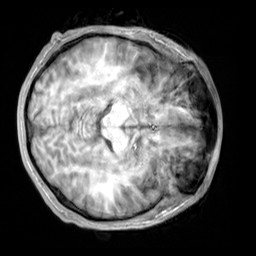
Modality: T1w
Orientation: axial
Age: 22
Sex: male
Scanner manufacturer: siemens
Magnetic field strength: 3 T
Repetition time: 2.3 s
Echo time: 0.00303 s